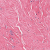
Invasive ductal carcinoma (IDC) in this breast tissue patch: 0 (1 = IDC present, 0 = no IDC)